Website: home-depot
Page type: billing-address
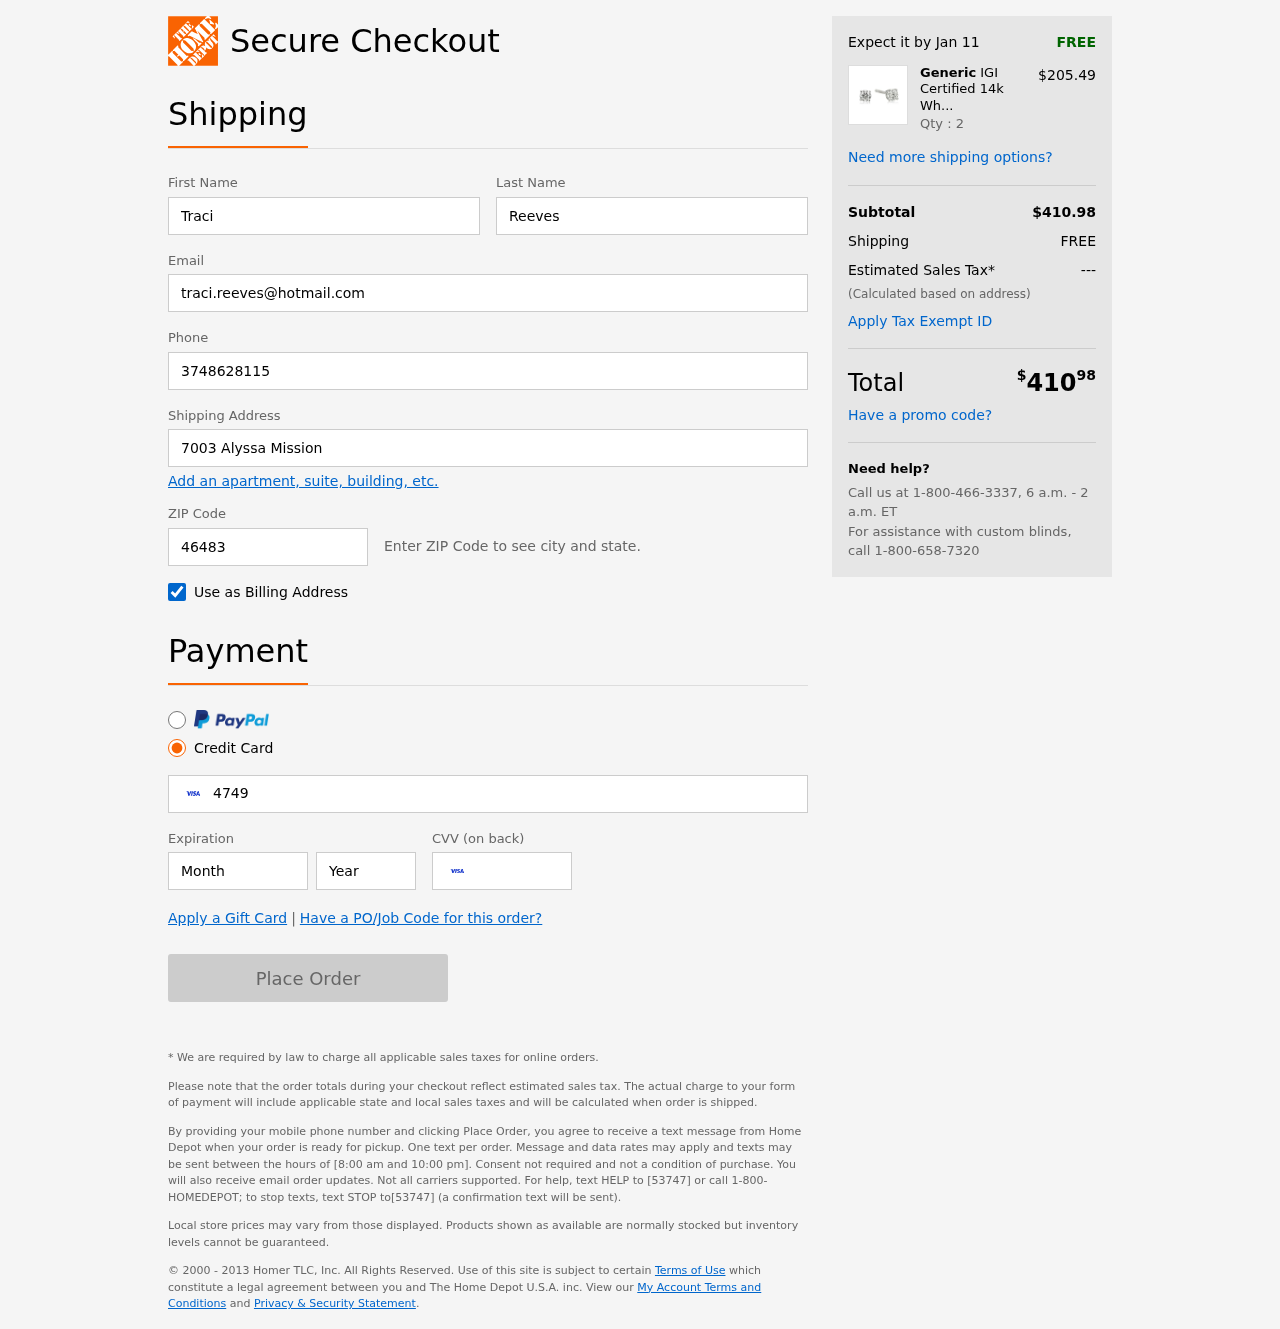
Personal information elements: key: PII_FIRSTNAME
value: Traci
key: PII_LASTNAME
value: Reeves
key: PII_EMAIL
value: traci.reeves@hotmail.com
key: PII_PHONE
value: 3748628115
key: PII_STREET
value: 7003 Alyssa Mission
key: PII_POSTCODE
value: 46483
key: PII_CARD_NUMBER
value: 4749 2513 0473 1695
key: PII_CARD_EXPIRY_MONTH
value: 02
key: PII_CARD_CVV
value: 481
Product elements: key: PRODUCT1_BRAND
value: Generic
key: PRODUCT1_NAME
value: IGI Certified 14k White Gold Round-Cut Diamond Studs (1/4 cttw, H-I Color, I1 Clarity)
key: PRODUCT1_PRICE
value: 205.49
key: PRODUCT1_QUANTITY
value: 2
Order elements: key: ORDER_DELIVERY_DATE
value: Jan 11
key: ORDER_SUBTOTAL
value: $410.98
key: ORDER_SHIPPING_COST
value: FREE
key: ORDER_TAX
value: ---
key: ORDER_TOTAL2
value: $41098